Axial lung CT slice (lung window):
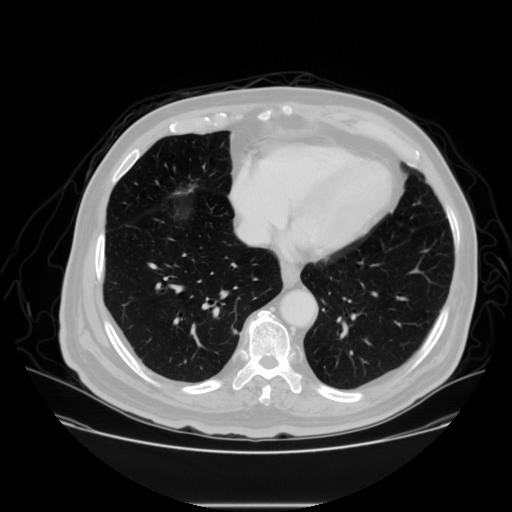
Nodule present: yes
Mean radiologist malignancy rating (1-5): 2